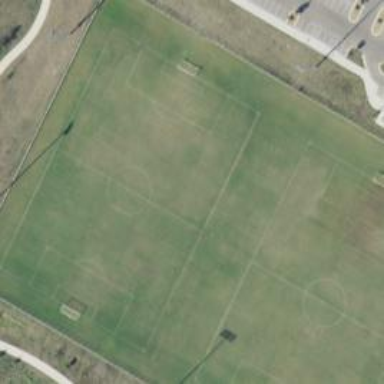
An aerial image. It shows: Grass pitch used for soccer.